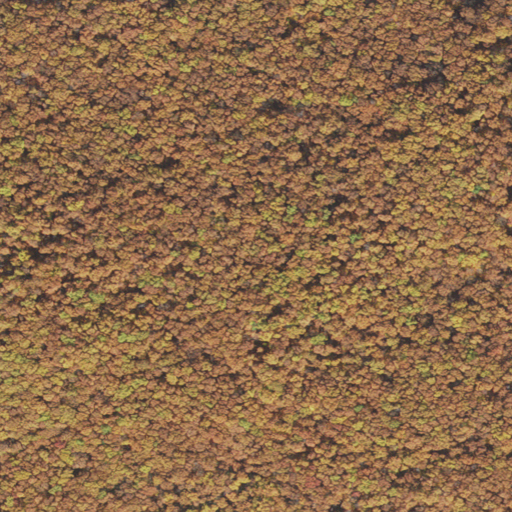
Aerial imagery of mountain in Massachusetts named Bungy Mountain containing only deciduous forest